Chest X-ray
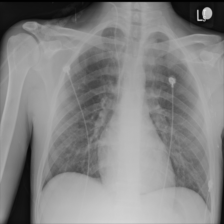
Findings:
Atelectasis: negative
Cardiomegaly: negative
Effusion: negative
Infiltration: negative
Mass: negative
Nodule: negative
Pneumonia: negative
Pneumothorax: negative
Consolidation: negative
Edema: negative
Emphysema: negative
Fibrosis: negative
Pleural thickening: negative
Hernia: negative